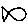
Label: fish